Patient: sex F, age 56
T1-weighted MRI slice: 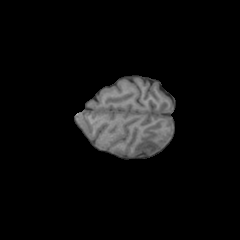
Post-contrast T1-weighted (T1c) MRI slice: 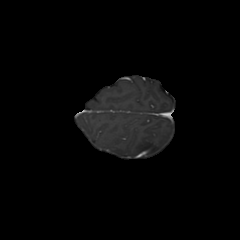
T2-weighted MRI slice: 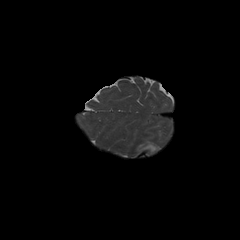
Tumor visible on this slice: yes
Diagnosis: Glioblastoma, IDH-wildtype
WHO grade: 4